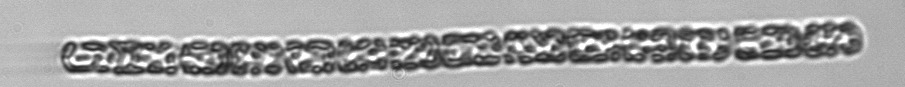
Label: Dactyliosolen_fragilissimus